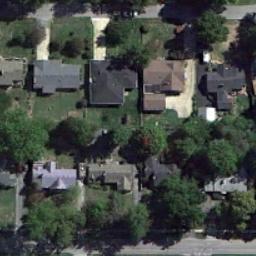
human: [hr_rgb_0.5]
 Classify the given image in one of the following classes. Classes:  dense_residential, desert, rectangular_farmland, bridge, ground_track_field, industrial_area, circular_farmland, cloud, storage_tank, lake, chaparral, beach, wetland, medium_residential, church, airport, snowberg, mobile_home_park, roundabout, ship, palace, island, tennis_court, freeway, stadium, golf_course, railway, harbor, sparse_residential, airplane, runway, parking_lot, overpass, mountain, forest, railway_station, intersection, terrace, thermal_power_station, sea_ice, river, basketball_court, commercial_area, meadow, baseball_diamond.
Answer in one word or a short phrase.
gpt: medium_residential